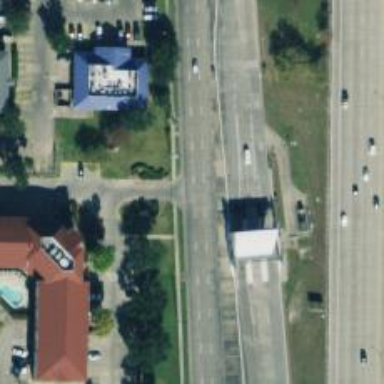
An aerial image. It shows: Secondary road with frontage road alongside.